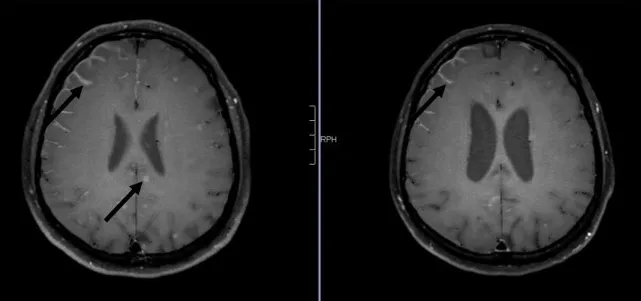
Axial contrast-enhanced 3D-FAST SPIN ECHO spectral presaturation with inversion recovery [left: pre-whole-brain radiotherapy (WBRT); right: 9-month follow-up]: note decrease in intraparenchymal brain metastases and leptomeningeal enhancement pre- vs. Post-WBRT. In addition, note consecutive enlargement of the lateral ventricles on 9-month follow-up scan.
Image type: radiology (mri)